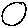
Label: circle